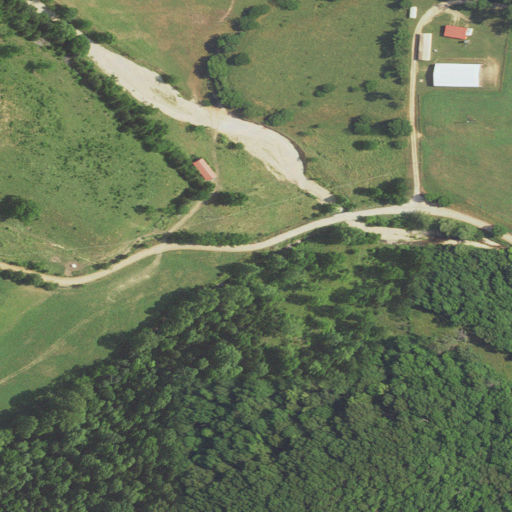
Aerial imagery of valley in Missouri named Sugarcamp Hollow containing pasture, deciduous forest, mixed forest, evergreen forest, open development, and low intensity development